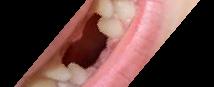
Condition: hypodontia